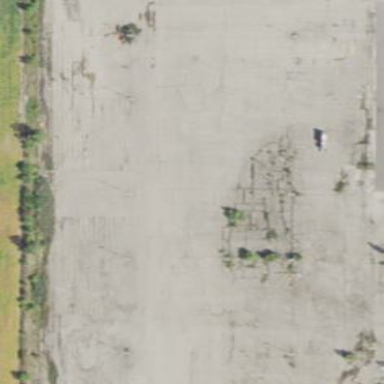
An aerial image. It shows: Brownfield site.